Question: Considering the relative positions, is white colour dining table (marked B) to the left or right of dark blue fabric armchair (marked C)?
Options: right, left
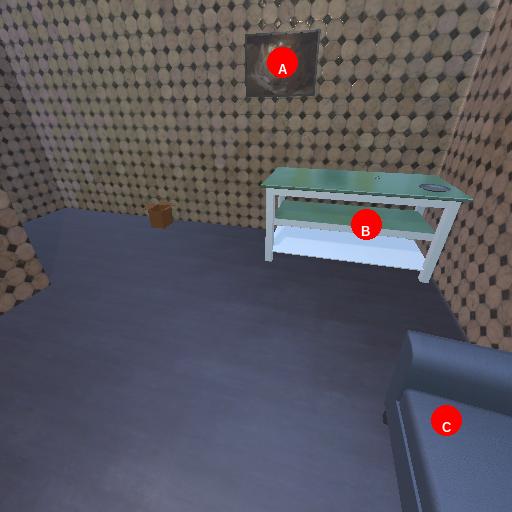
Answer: right